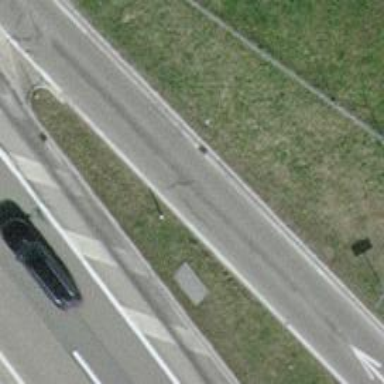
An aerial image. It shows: Asphalt motorway link.